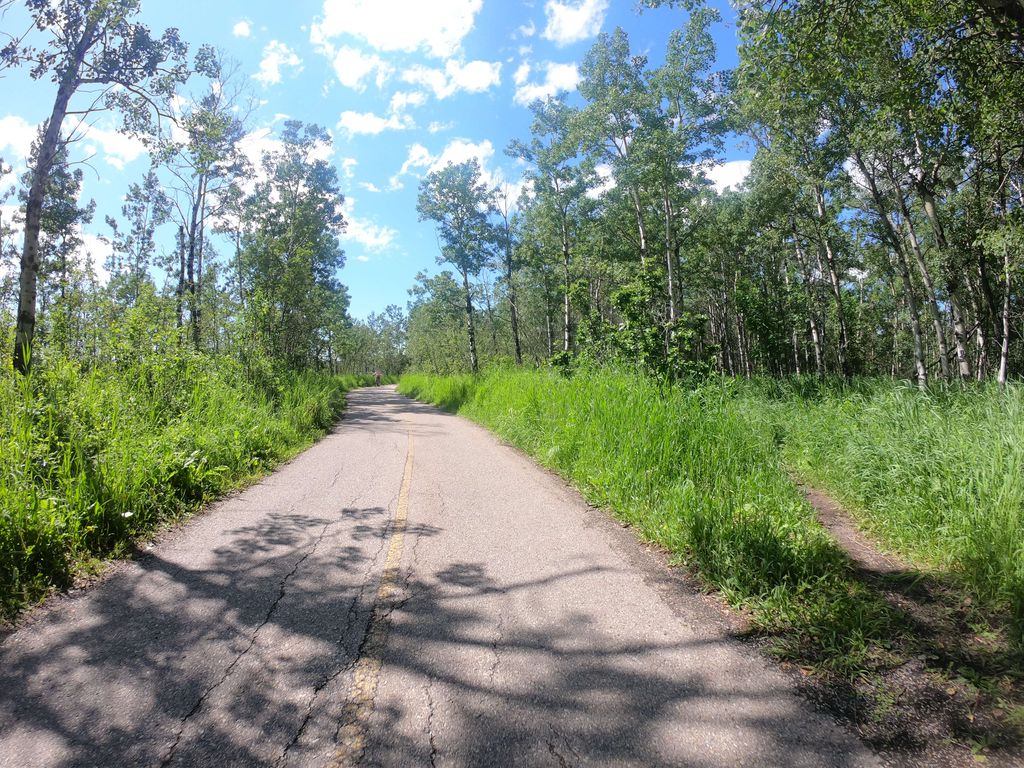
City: calgary